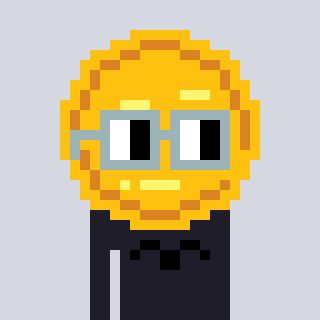
a pixel art character with square dark gray glasses, a medal-shaped head and a grayscale-colored body on a cool background